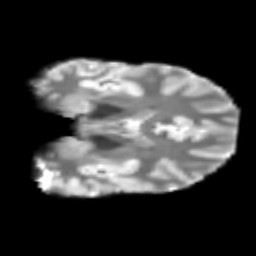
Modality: T2w
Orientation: coronal
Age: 25
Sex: male
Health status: healthy
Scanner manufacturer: philips
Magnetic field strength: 3 T
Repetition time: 10.355 s
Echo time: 0.0712 s